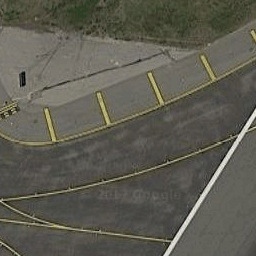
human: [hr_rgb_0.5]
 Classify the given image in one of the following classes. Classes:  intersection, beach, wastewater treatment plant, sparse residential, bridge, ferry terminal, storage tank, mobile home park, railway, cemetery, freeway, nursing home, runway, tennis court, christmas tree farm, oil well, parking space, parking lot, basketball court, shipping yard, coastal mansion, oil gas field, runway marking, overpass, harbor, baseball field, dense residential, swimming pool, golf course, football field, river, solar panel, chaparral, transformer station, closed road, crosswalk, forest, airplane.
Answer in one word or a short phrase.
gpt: runway marking